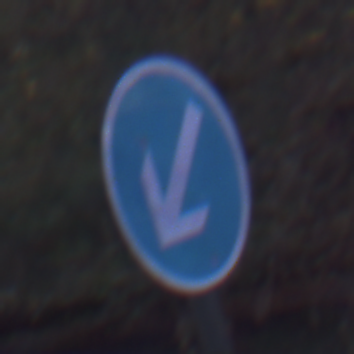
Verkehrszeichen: VorgeschriebeneVorbeifahrtLinks
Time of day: Night
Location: Outdoor (Suburban)
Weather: PartlyCloudy
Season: NotSpecified
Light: Artificial